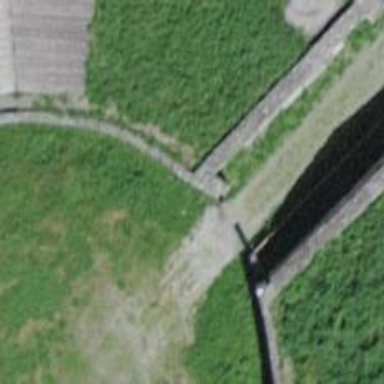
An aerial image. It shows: Retaining wall.